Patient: sex F, age 59
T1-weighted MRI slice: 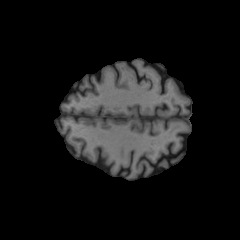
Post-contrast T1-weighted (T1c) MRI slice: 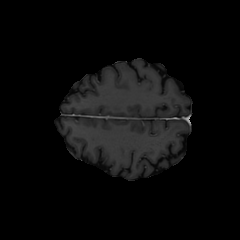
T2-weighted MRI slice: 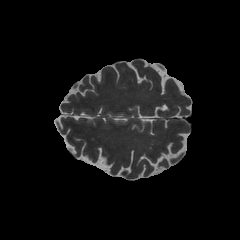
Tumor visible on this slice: no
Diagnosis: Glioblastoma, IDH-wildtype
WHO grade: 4